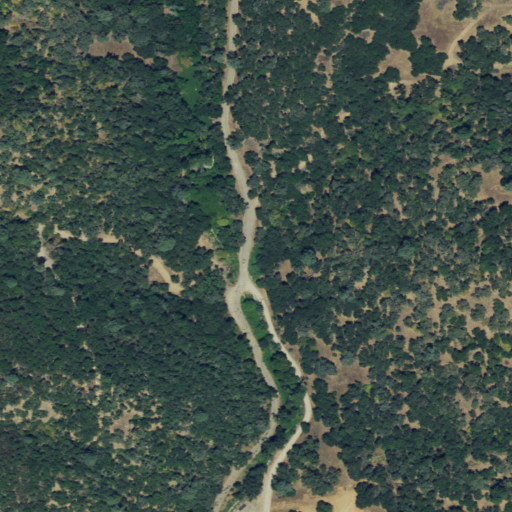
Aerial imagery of valley in California named Minister Gulch containing evergreen forest, open development, and shrub